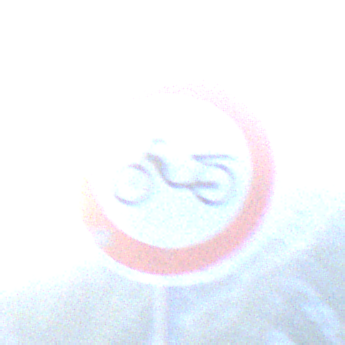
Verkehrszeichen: VerbotMofas
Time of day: SunriseSunset
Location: Outdoor (RoadRail)
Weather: Clear
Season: NotSpecified
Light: Natural